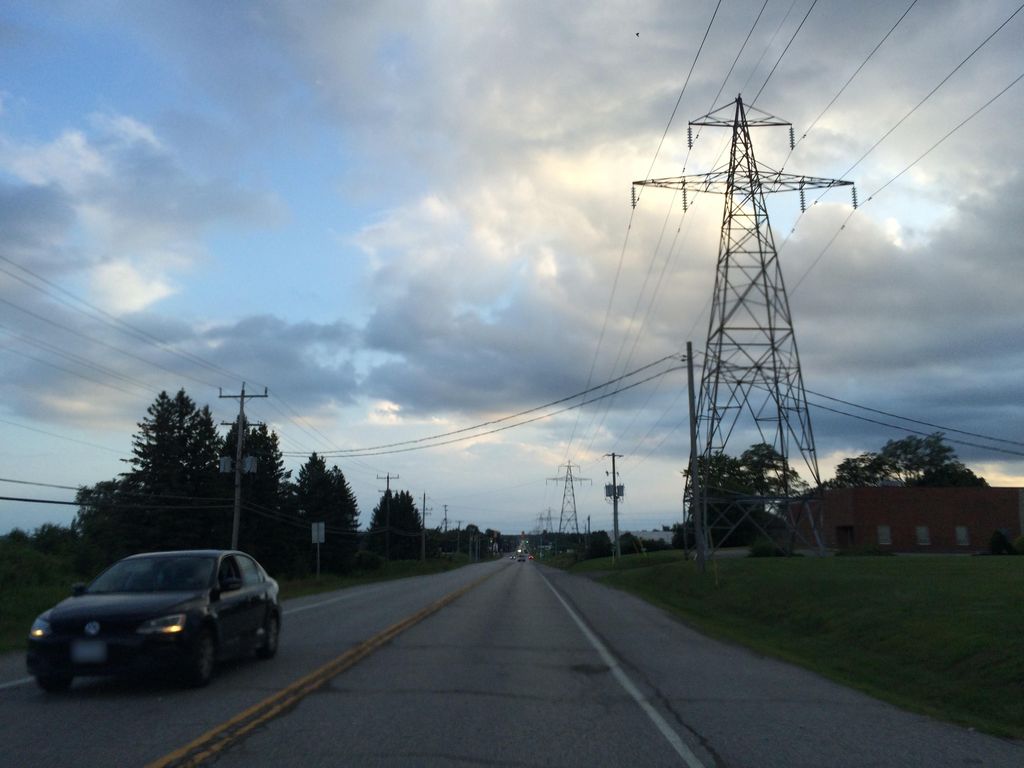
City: kitchener-waterloo